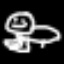
Label: frog